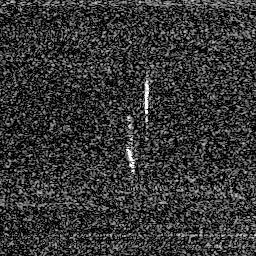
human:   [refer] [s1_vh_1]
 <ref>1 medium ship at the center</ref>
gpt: <box>[[48, 55, 54, 68, 0]]</box>